Aerial crown-view tile of a tropical tree (Barro Colorado Island, Panama), acquired 20241014:
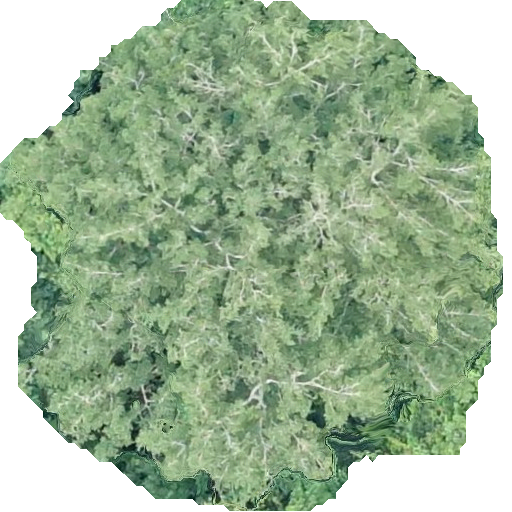
Species: Prioria copaifera
GBIF accepted scientific name: Prioria copaifera
Crown area: 308.373 m²